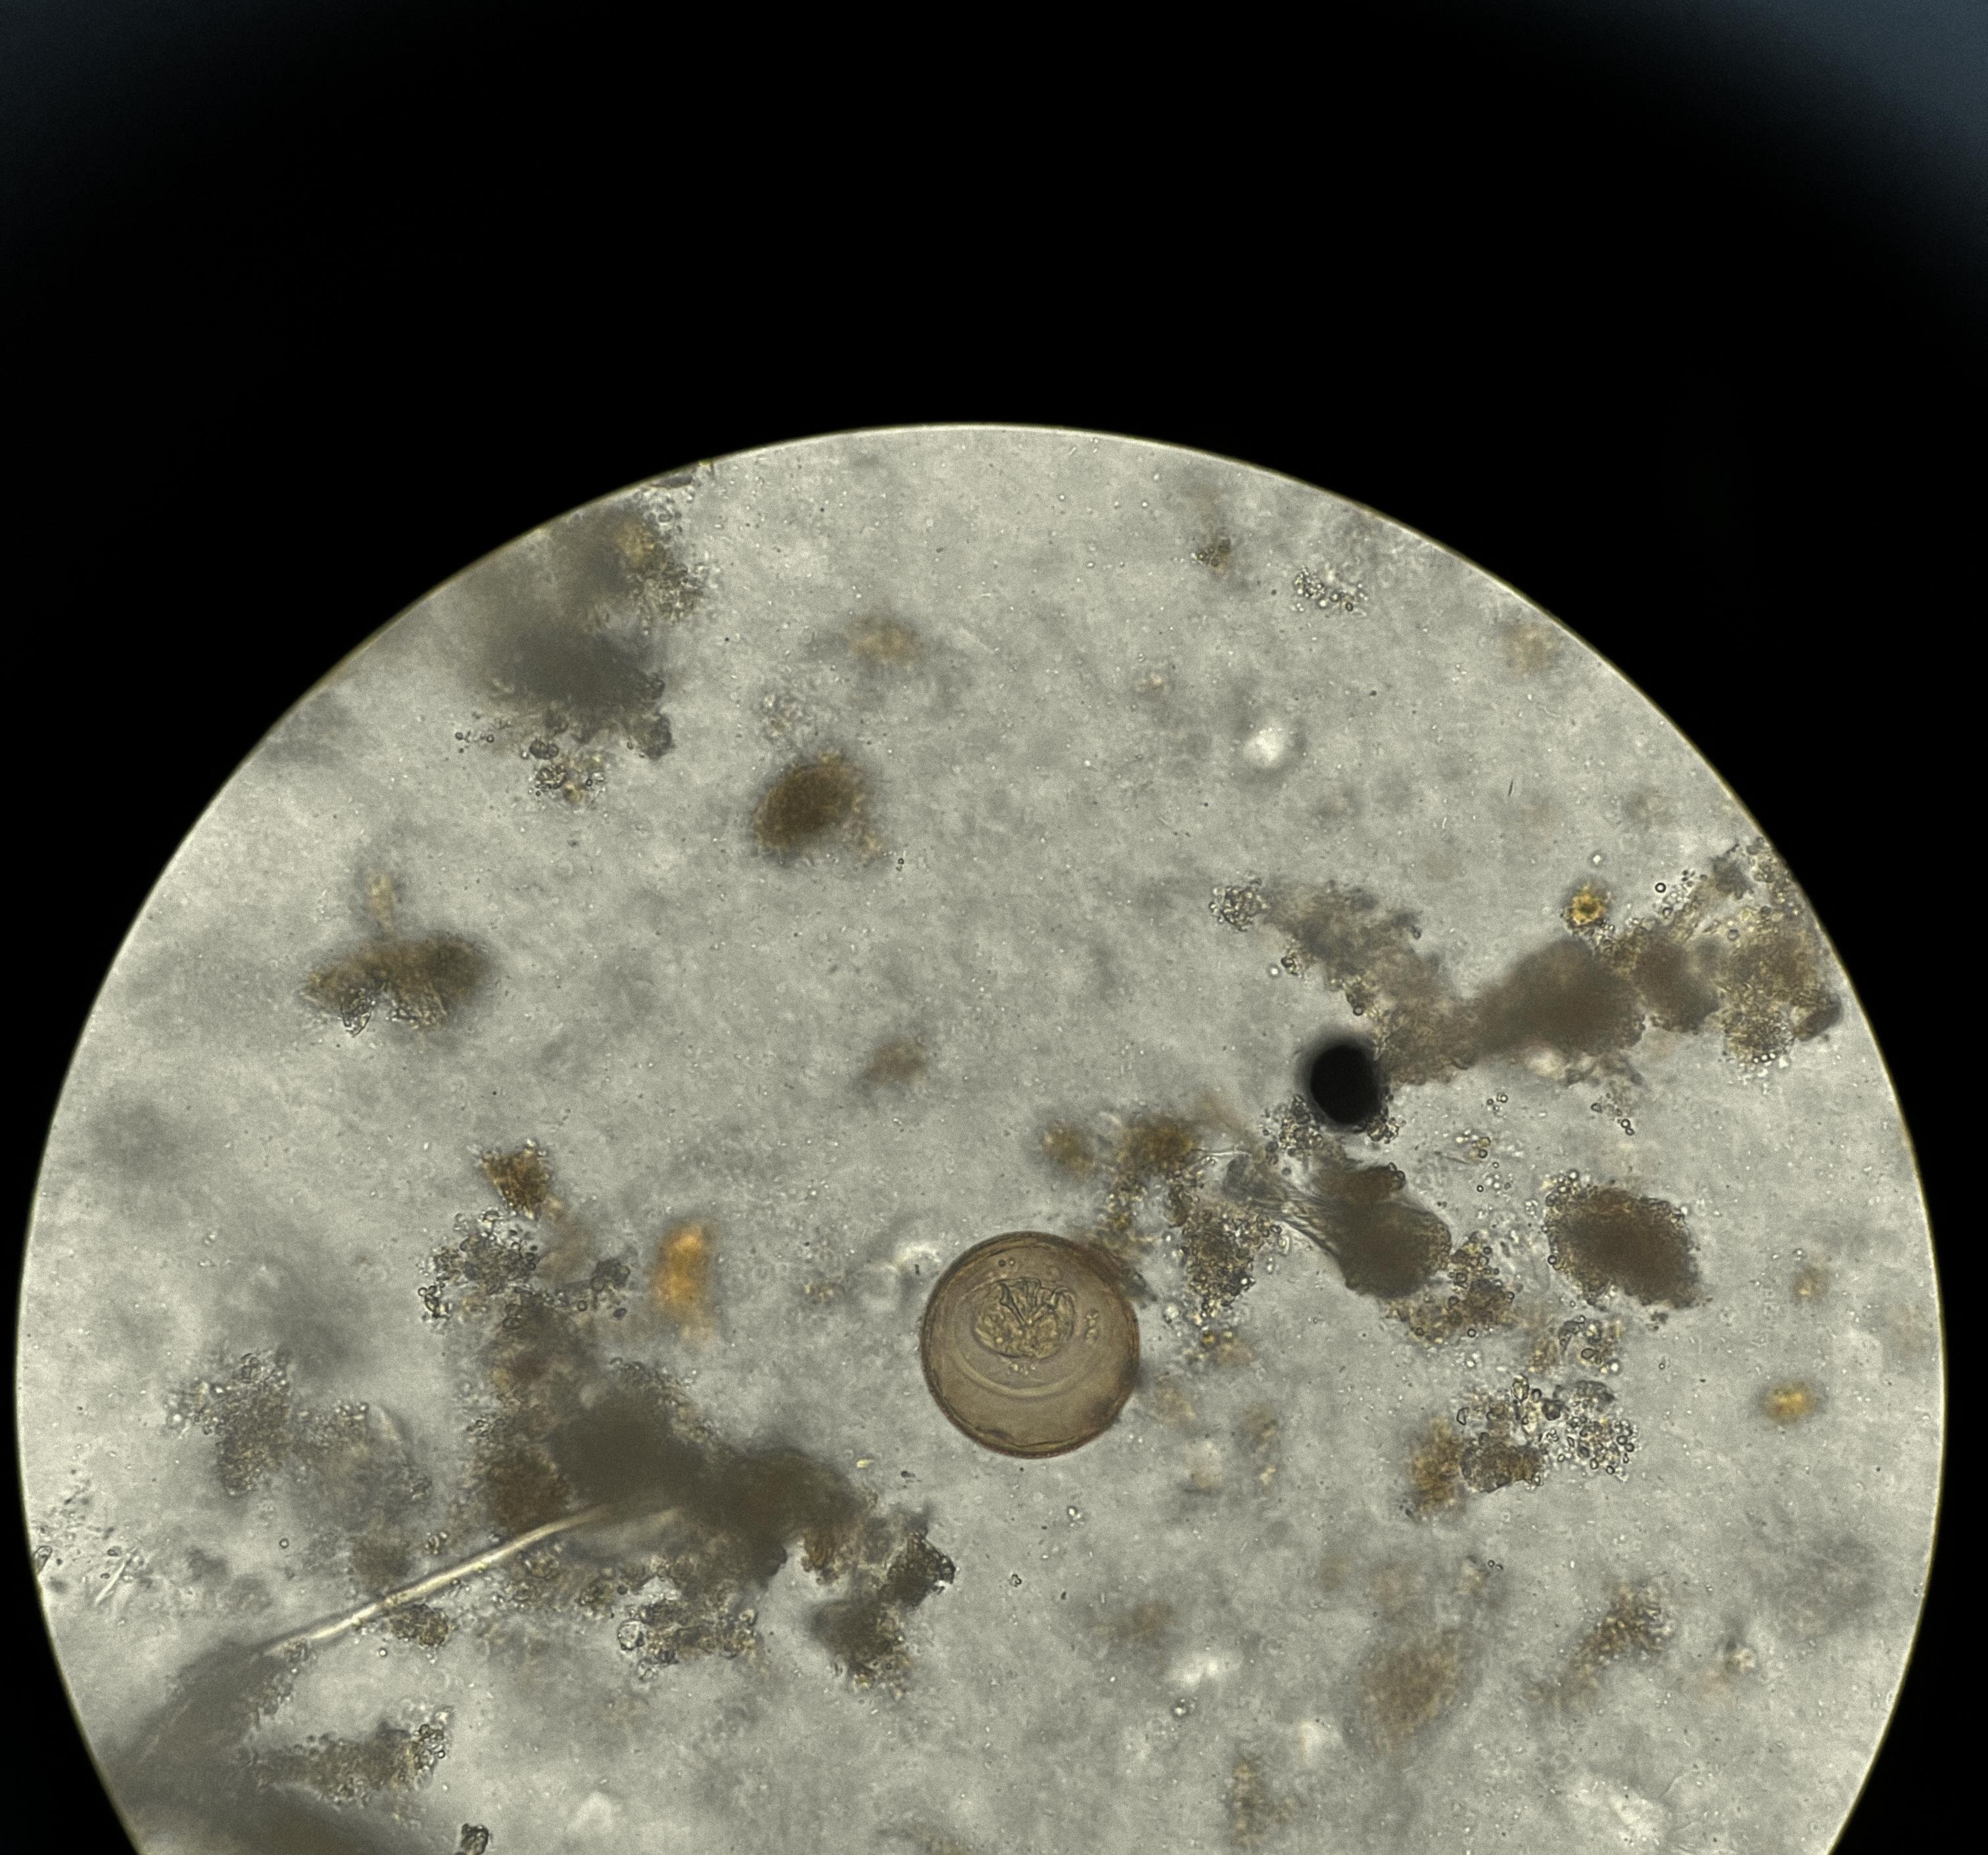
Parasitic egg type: Hymenolepis diminuta